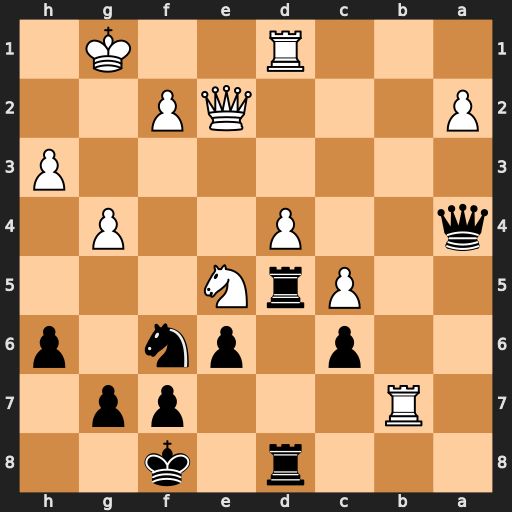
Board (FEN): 3r1k2/1R3pp1/2p1pn1p/2PrN3/q2P2P1/7P/P3QP2/3R2K1
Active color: b
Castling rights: -
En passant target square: -
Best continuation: Rxe5 Qxe5 Qxd1+